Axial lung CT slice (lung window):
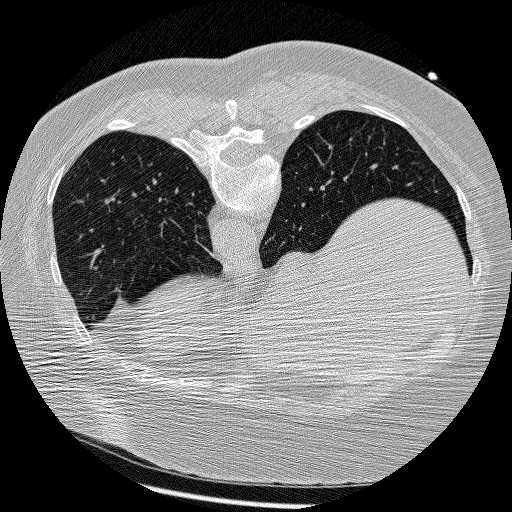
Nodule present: no